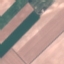
Land use / land cover class: AnnualCrop